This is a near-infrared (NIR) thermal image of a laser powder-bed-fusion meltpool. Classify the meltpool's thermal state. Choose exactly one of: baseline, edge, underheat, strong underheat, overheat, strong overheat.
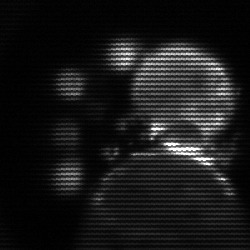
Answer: baseline